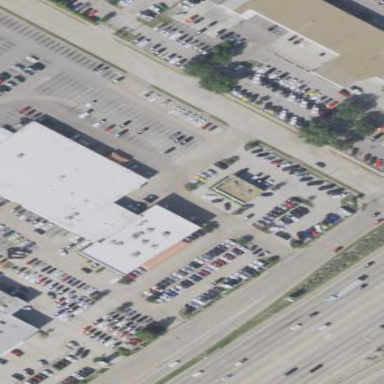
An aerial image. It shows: Retail building housing car shop.